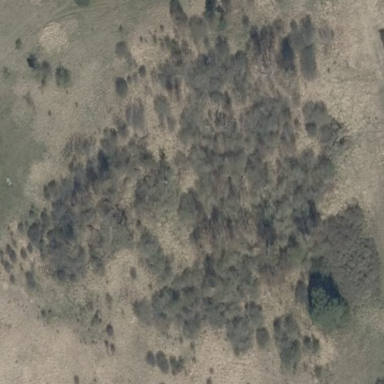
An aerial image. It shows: Landscape covered with heath.